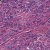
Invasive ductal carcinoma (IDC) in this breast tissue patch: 1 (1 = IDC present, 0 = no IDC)